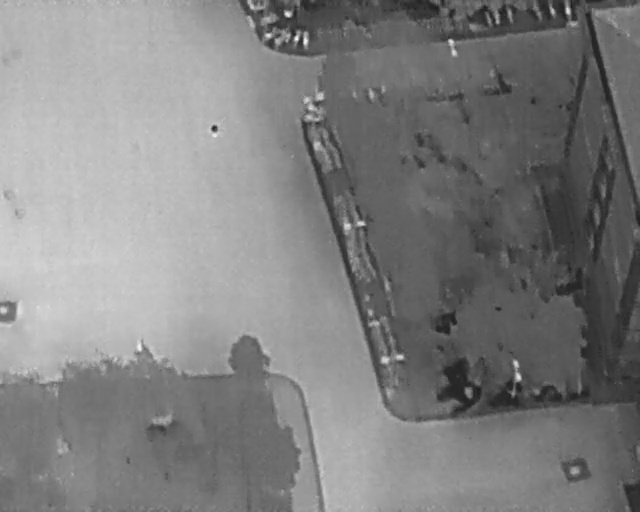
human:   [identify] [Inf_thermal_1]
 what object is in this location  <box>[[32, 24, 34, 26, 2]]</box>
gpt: <ref>1 small person at the top</ref>